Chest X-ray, AP view. Patient: 60 years old, sex M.
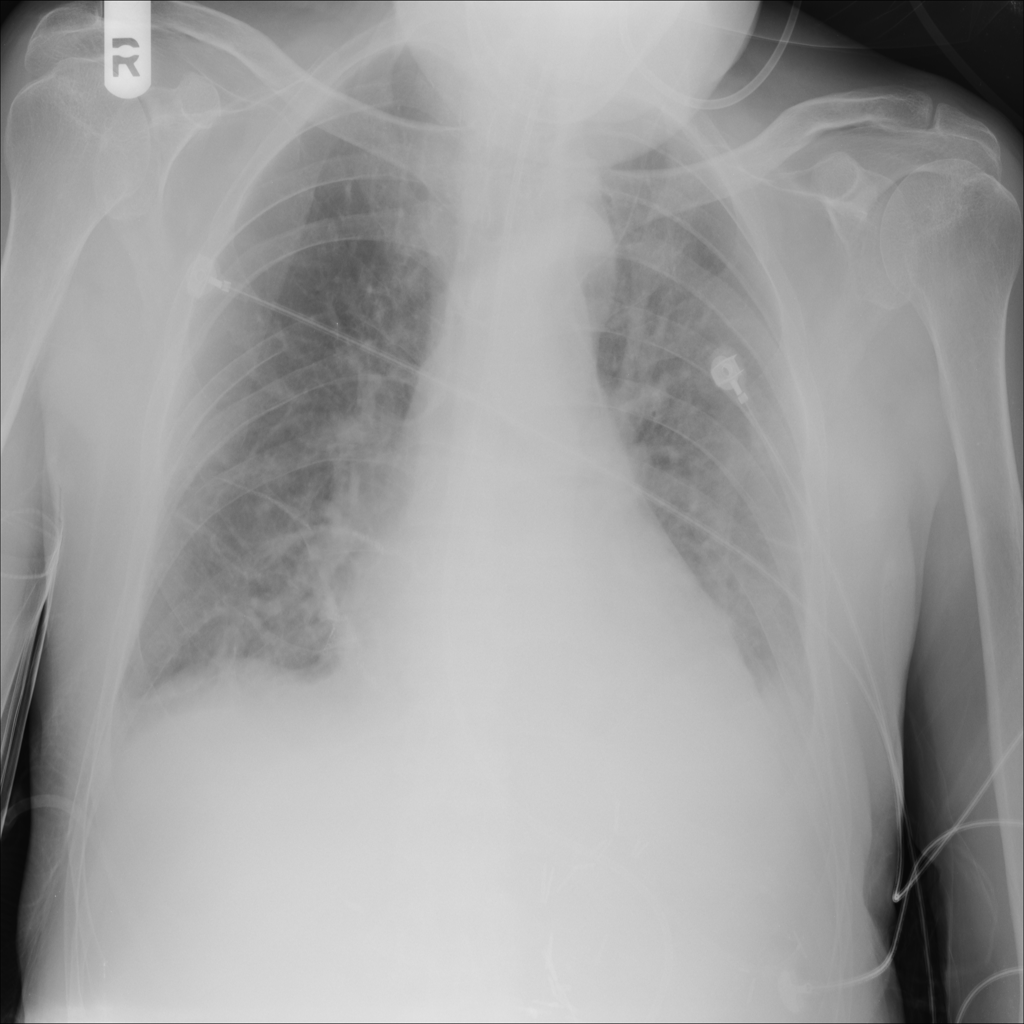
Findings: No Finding